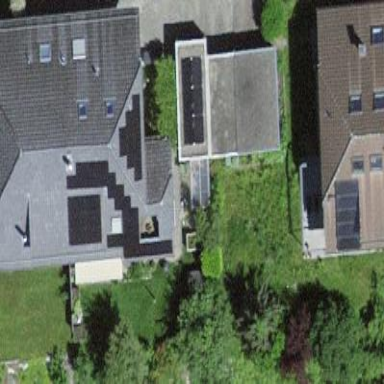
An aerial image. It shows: Terrace building.